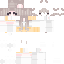
A female human skin with pale skin, wearing blonde long hair dressed in a blue hoodie and black pants, featuring a closed mouth.